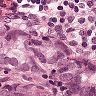
Metastatic tissue present: yes